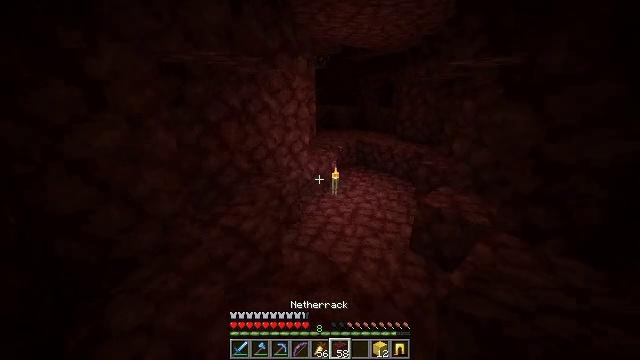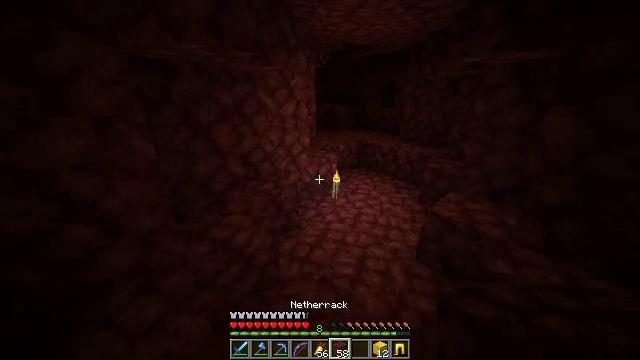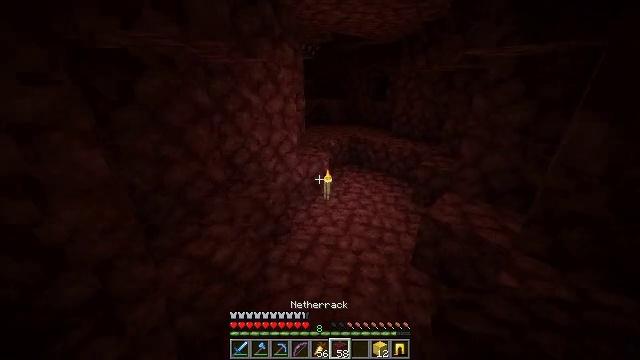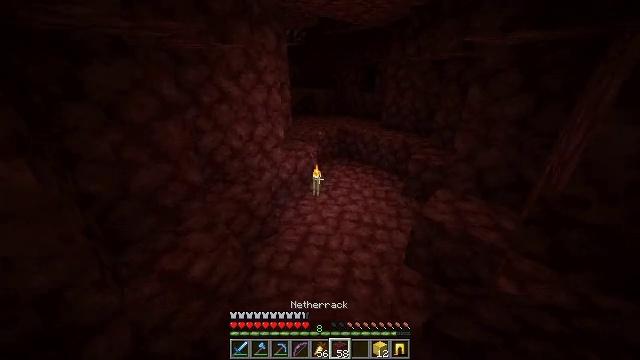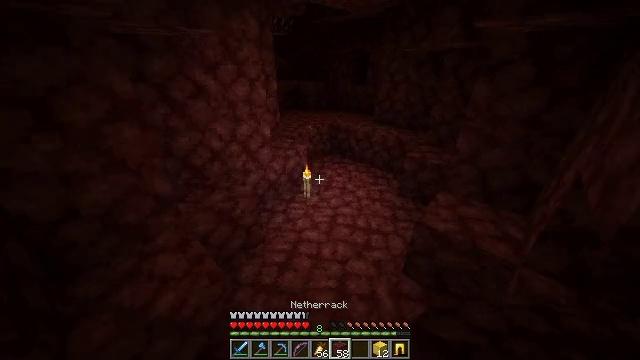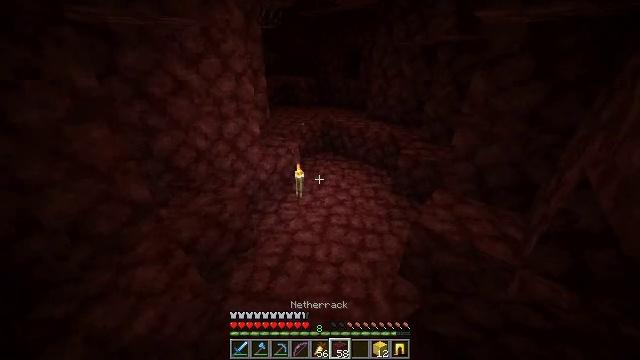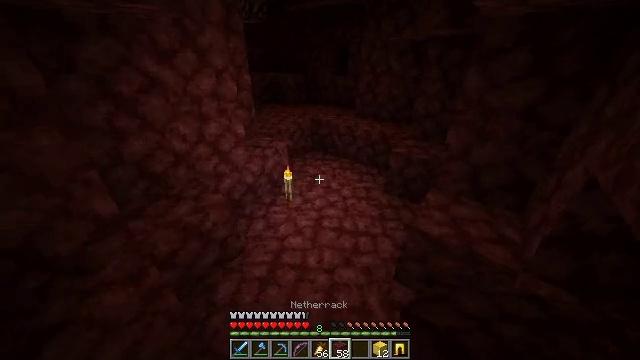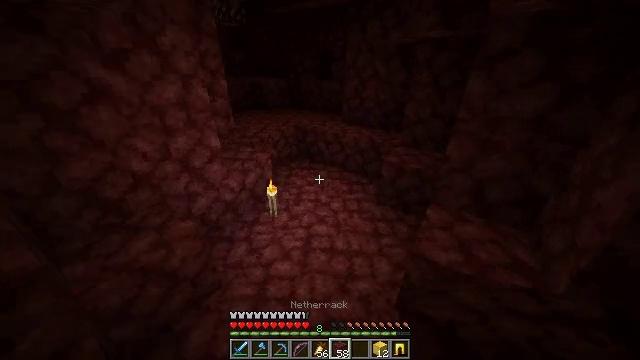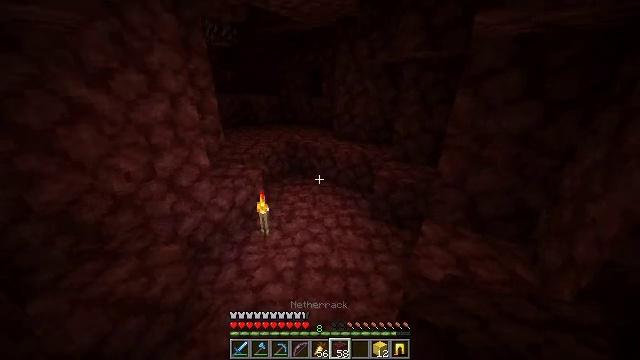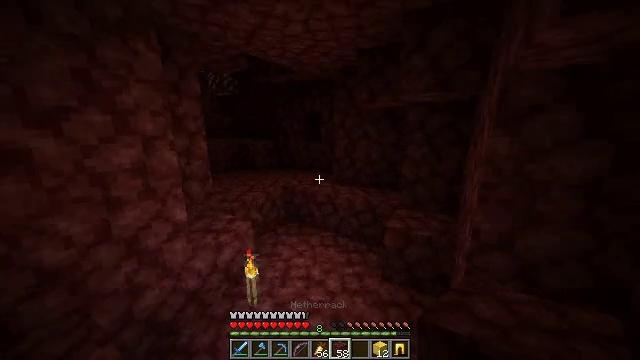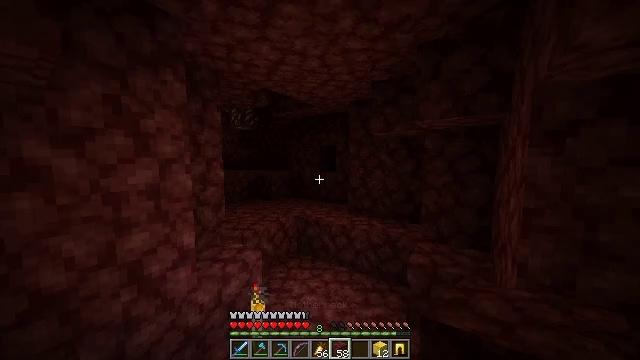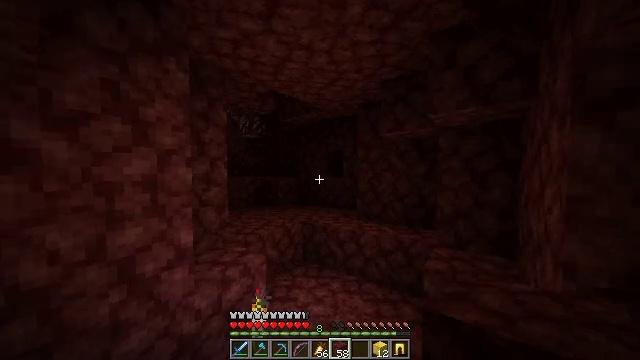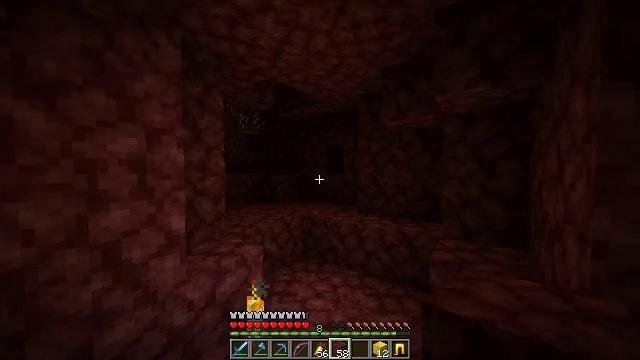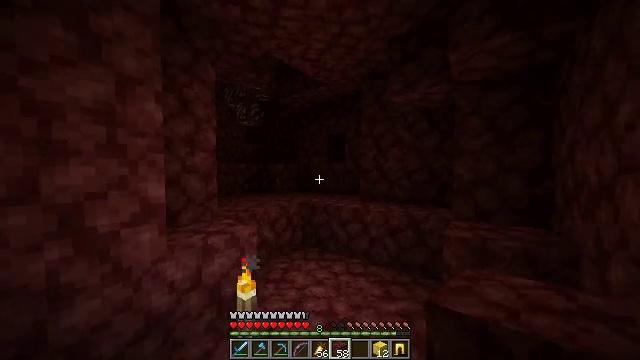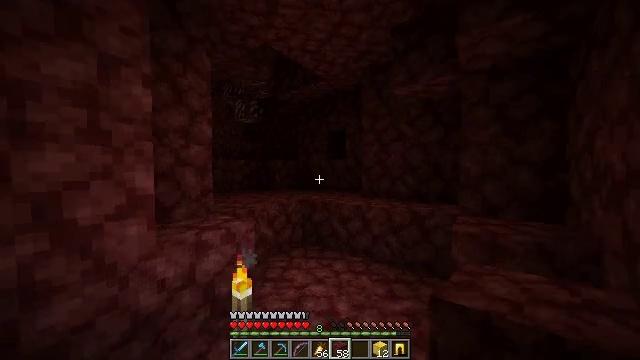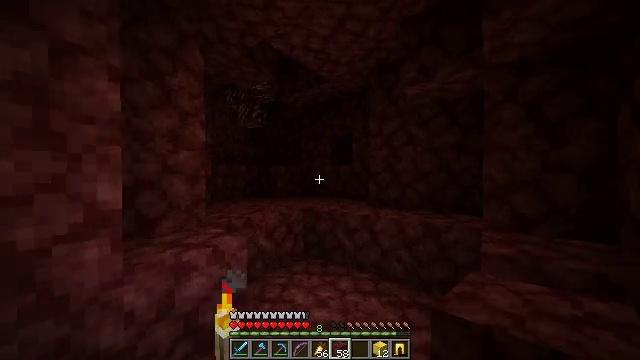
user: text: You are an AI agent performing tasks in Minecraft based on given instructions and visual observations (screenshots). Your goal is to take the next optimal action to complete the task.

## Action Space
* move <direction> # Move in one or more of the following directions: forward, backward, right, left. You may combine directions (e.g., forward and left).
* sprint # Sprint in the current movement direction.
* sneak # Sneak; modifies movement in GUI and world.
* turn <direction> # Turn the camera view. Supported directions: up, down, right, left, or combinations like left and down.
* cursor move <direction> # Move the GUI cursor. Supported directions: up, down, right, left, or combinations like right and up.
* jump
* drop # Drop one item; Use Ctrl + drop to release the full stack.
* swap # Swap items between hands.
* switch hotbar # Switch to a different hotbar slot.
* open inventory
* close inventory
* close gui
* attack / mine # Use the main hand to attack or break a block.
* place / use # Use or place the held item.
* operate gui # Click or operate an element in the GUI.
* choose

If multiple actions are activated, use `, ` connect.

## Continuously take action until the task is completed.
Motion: motion action
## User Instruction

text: Extinguish the fire.
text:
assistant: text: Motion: move forward, sprint
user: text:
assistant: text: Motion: move forward, turn right and down
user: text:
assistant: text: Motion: move forward, turn right and down
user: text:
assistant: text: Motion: move forward, turn right and down
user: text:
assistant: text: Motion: move forward, turn right and down
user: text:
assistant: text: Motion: move forward, turn right
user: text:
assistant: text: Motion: move forward, turn right and up
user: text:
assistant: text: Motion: move forward, turn right and up
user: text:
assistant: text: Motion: move forward, turn up
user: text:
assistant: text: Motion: move forward, turn left and up
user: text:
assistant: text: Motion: move forward, turn left and up
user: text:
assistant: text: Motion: move forward
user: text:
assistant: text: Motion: move forward
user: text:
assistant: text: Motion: move forward, sprint
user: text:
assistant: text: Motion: move forward and move right, sprint, turn left and up
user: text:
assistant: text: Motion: move forward and move right, sprint
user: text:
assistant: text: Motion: move forward and move right, sprint, turn left and up
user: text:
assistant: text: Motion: move forward, sprint, turn left
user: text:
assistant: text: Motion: move forward, sprint
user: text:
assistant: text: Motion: move forward, sprint
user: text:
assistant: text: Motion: move forward, sprint
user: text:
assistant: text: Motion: move forward, sprint, turn left and down
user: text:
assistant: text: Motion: move forward, sprint, turn left and down
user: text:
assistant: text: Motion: move forward, sprint, turn left and down, jump
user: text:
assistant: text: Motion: move forward, sprint, turn left and down, jump
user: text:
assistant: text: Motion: move forward, sprint, turn left, jump
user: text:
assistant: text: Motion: move forward, sprint, turn left, jump
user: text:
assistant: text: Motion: move forward, sprint, turn left, jump
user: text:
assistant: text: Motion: move forward, sprint, turn left
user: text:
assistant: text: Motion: move forward, sprint, turn left